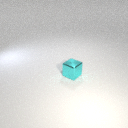
small cyan metal cube